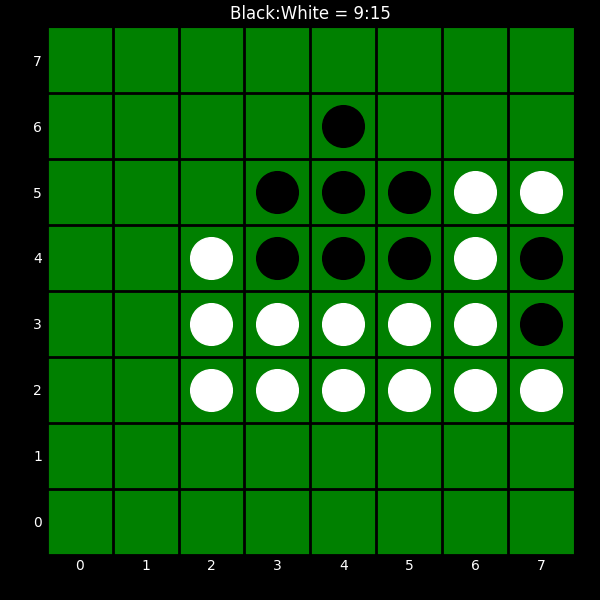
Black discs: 9
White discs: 15